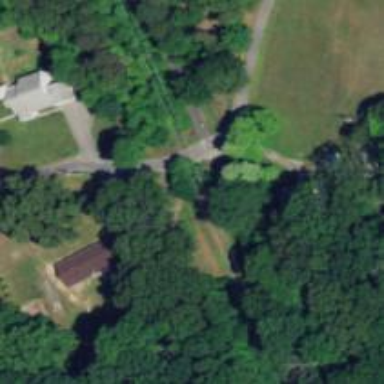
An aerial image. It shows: Driveway.